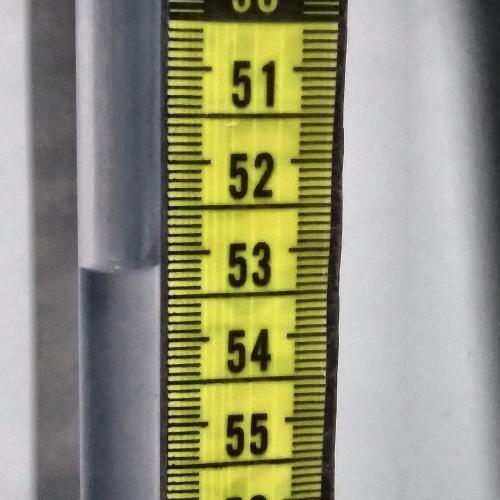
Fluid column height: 53.1 cm